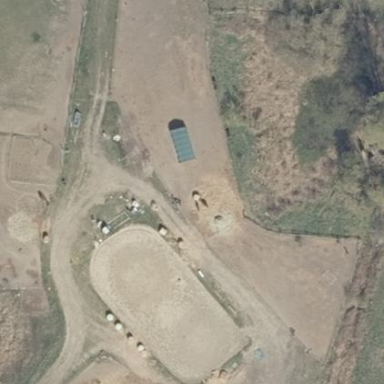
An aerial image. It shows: Stables located in area designated for horse riding leisure land.